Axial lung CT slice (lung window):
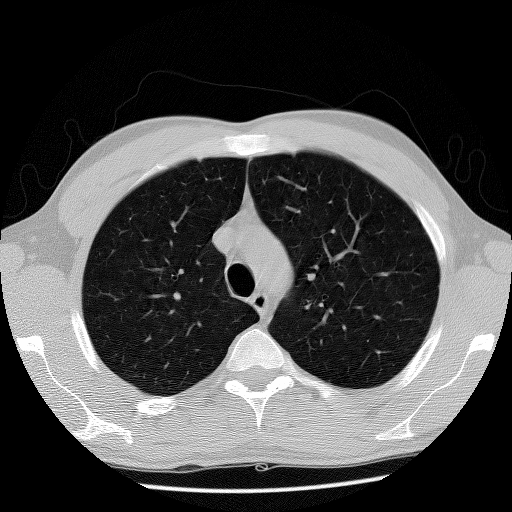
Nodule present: no